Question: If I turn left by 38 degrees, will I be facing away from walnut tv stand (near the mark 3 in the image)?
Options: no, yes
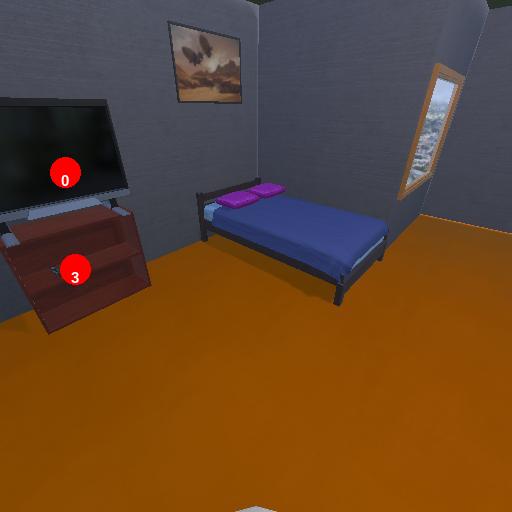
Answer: no